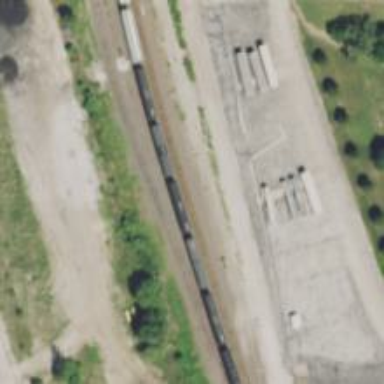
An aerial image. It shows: Railway track.